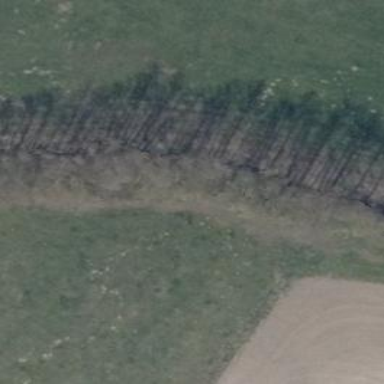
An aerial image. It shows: Row of trees in natural setting.